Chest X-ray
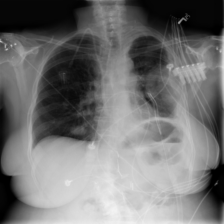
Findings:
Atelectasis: negative
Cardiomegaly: negative
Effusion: negative
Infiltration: negative
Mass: positive
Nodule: negative
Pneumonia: negative
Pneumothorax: positive
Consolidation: negative
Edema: negative
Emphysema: negative
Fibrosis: negative
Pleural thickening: negative
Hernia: negative